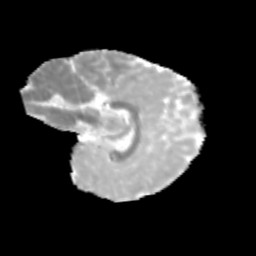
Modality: MD
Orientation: sagittal
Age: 10
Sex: female
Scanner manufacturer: siemens
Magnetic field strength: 3 T
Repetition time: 3.8 s
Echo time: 0.07 s